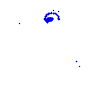
Particle: electron